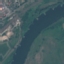
Label: River